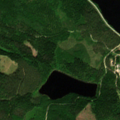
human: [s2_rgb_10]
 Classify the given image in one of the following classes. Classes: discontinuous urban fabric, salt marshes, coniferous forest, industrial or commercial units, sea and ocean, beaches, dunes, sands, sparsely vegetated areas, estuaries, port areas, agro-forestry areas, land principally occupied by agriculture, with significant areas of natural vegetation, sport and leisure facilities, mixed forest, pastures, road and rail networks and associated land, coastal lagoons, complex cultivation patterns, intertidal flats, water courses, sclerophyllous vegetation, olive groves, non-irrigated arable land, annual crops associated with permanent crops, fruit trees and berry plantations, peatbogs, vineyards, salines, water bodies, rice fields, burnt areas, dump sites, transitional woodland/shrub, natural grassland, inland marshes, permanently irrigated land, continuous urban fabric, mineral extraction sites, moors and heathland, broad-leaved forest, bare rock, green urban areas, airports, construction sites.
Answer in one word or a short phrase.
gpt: coniferous forest, mixed forest, transitional woodland/shrub, water bodies